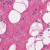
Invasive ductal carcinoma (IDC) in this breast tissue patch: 0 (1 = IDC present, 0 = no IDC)